Field crop: maize
Growth stage: 2
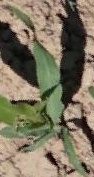
Species: maize